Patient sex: M
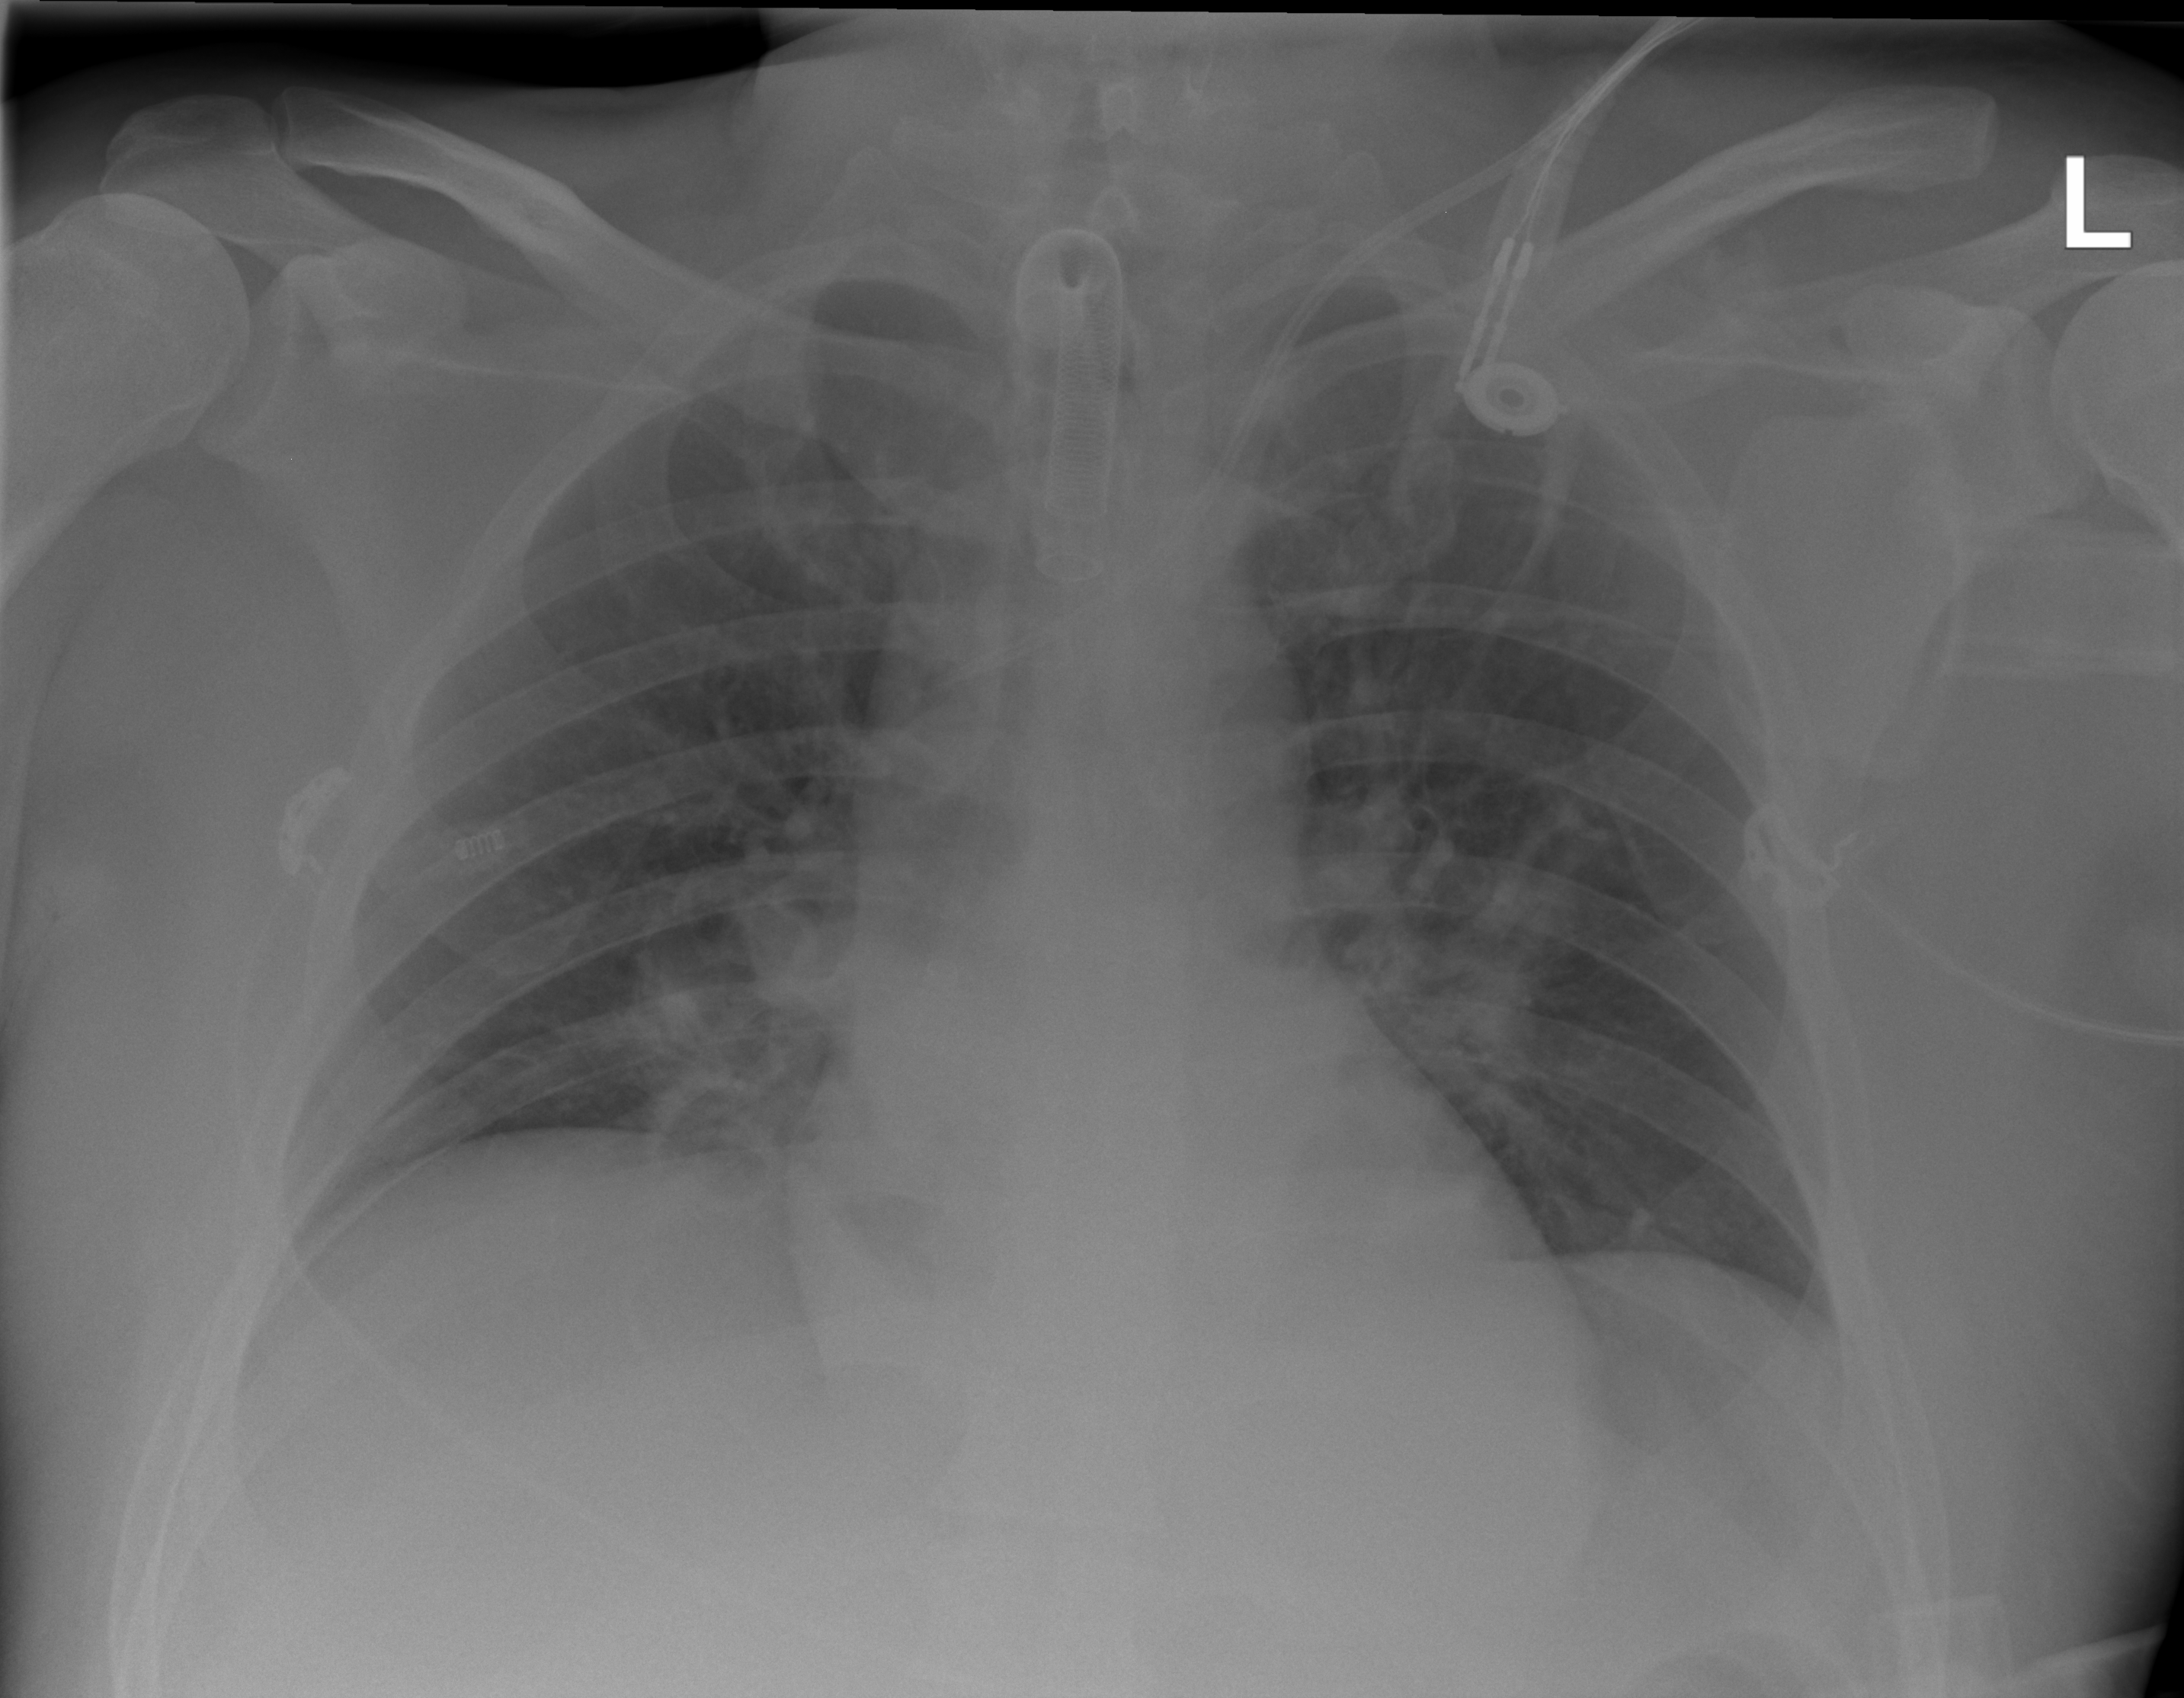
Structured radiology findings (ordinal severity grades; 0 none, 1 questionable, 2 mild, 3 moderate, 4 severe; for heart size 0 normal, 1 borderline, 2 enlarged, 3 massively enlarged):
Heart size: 0
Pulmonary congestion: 2
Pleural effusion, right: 0
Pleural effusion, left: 0
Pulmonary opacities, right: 2
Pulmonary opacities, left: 0
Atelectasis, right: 2
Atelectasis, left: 0